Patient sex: M
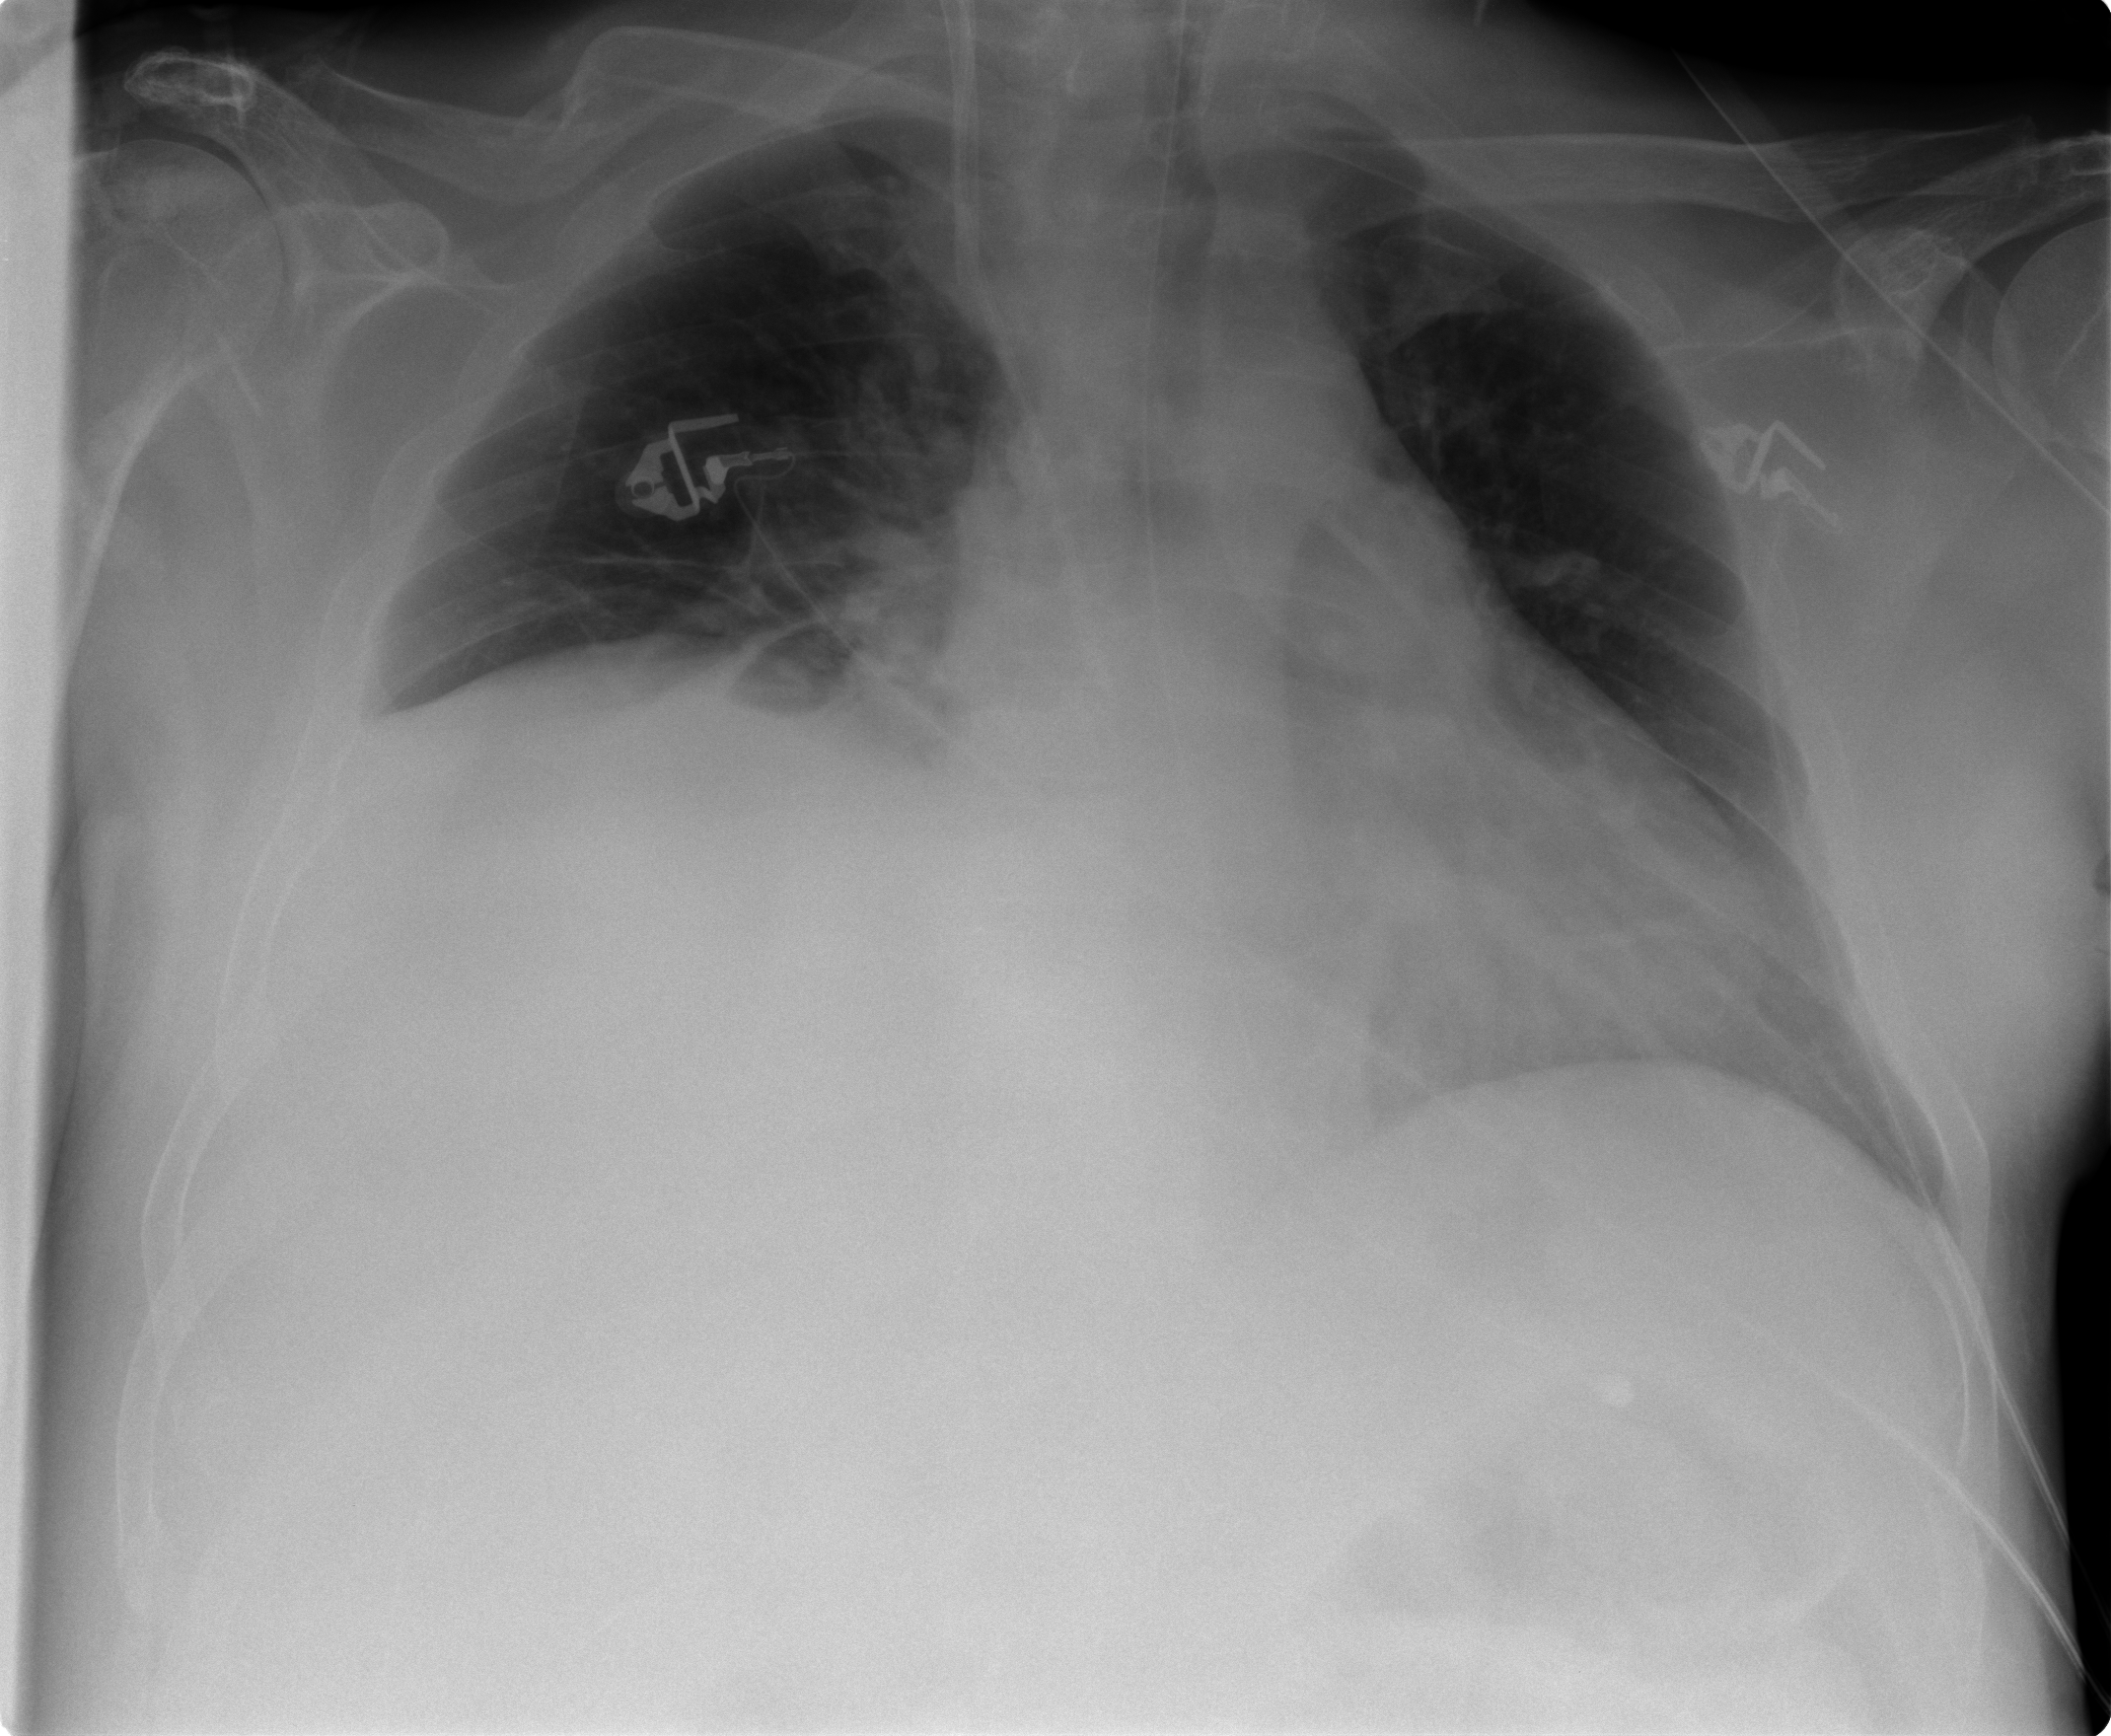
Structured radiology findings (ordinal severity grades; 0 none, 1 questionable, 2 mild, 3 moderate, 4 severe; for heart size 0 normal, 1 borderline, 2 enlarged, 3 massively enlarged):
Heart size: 0
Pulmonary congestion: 2
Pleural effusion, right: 3
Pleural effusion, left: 0
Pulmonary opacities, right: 0
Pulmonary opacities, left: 0
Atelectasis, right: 3
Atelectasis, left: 2